Question: Whenever I run my code, I get the following error message:

Could somebody help me identify the error? I apologize for the language, but my programming teacher prefers receiving our scripts in Swedish.
The gist of the program, is that it allows a police officer to register (inmatning) stolen cars in a database (brottby.txt). The officer can also check if a license plate is registered in the database (kontroll), deregister a license plate (avregistrering) and print a full list of all stolen cars (forteckning).
The error occurs when I run the section that prints the full list of stolen cars (designated by "while state_forteckning:"). I print every line from the document to the console, but whatever script I write thereafter encounters similar exceptions.
'''
# Importerar os och sys
import os
import sys
# Startlagen for while-loopar
state_pagaende = True
state_inmatning = False
state_kontroll = False
state_avregistrering = False
state_forteckning = False
state_avsluta = False
# Definierar korrekta varden for registreringsskyltar
bokstaver = "abcdefghjklmnoprstuwxyz"
tal = "<PHONE>"
# Skapa registerfil
try:
f = open('brottby.txt', 'x')
except:
pass
# Huvudloop (for omstart)
while state_pagaende:
# Valkomstprompt
print ("=======================================
""POLISMYNDIGHETEN I BROTTBY: BILREGISTER
""=======================================
")
# Alternativmeny
alternativ = input("VALJ ETT ALTERNATIV [1-5]:
""1.INMATNING
""2.KONTROLL
""3.AVREGISTRERING
""4.FORTECKNING
""5.AVSLUTA
")
print ("
")
# Bestammer vilken alternativloop som ska startas
if (alternativ == str(1)):
state_inmatning = True
elif (alternativ == str(2)):
state_kontroll = True
elif (alternativ == str(3)):
state_avregistrering = True
elif (alternativ == str(4)):
state_forteckning = True
elif (alternativ == str(5)):
state_avsluta = True
else:
print ("OGILTIG INMATNING!
")
continue
# Inmatning av ny stulen bil
while state_inmatning:
print ("*INMATNING*
")
# Behandling av bokstaver i registreringsnumret
registreringsbokstaver = input("MATA IN REGISTRERINGSNUMMRETS TRE FORSTA TECKEN [BOKSTAVER]:
")
print ("
")
for tkn in registreringsbokstaver:
if (tkn.lower() in bokstaver and len(registreringsbokstaver) == int(3)):
continue
else:
print ("OGILTIG INMATNING!
")
state_inmatning = False
# Behandling av siffror i registreringsnumret
registreringssiffror = input("MATA IN REGISTRERINGSNUMMRETS TRE SISTA TECKEN [SIFFROR]:
")
print ("
")
for tkn in registreringssiffror:
if (tkn.lower() in tal and len(registreringssiffror) == int(3)):
continue
else:
print ("OGILTIG INMATNING!
")
state_inmatning = False
# Definierar registreringsnumret
registreringsnummer = registreringsbokstaver + registreringssiffror
# Kontrollerar om registreringsnumret redan finns i registerfilen
if registreringsnummer.upper() in open('brottby.txt').read():
# Om registreringsnumret redan ar registrerat
print ("REGISTRERINGSNUMMER", registreringsnummer.upper(), "FINNS REDAN I DATABASEN!
")
else:
# Om registreringsnumret inte ar registrerat
with open("brottby.txt", "a") as f:
f.write("
" + registreringsnummer.upper())
print ("REGISTRERINGSNUMMER", registreringsnummer.upper(), "AR TILLAGD I DATABASEN!
")
# Fragar anvandaren om hen vill avsluta programmet eller aterga till huvudmenyn
fortsatt_inmatning = input("VILL DU MATA IN ETT TILL REGISTRERINGSNUMMER? [JA/NEJ]
")
print ("
")
# Fortsatt inmatning
if (fortsatt_inmatning.upper() == "JA"):
continue
# Atergar till huvudmenyn
elif (fortsatt_inmatning.upper() == "NEJ"):
state_inmatning = False
# Ogiltig inmatning
else:
print ("OGILTIG INMATNING!
")
state_inmatning = False
# Kontroll av registreringsnummer gentemot databasen
while state_kontroll:
print ("*KONTROLL*
")
# Inmatning av registreringsnummer for sokning
soktregistreringsnummer = input("VILKET REGISTRERINGSNUMMER VILL DU KONTROLLERA? [UTAN MELLANSLAG]
")
print ("
")
# Kontrollerar att registreringsnumret som ska kontrolleras har ratt langd
# Om registreringsnumret har ratt langd
if (len(soktregistreringsnummer) == int(6)):
# Kontrollerar registreringsnummer gentemot databasen
if (soktregistreringsnummer.upper() in open('brottby.txt').read()):
print("FORDON", soktregistreringsnummer.upper(), "AR REGISTRERAD SOM STULEN I DATABASEN!
")
else:
print("FORDON", soktregistreringsnummer.upper(), "AR INTE REGISTRERAD SOM STULEN I DATABASEN!
")
# Om registreringsnumret har fel langd
else:
print ("OGILTIG INMATNING!
")
state_kontroll = False
# Fragar anvandaren om hen vill avsluta programmet eller aterga till huvudmenyn
fortsatt_kontroll = input("VILL DU KONTROLLERA ETT TILL REGISTERINGSNUMMER? [JA/NEJ]
")
print ("
")
# Kontrollera ett till registreringsnummer
if (fortsatt_kontroll.upper() == "JA"):
pass
# Atergar till huvudmenyn
elif (fortsatt_kontroll.upper() == "NEJ"):
state_kontroll = False
# Ogiltig inmatning
else:
print ("OGILTIG INMATNING!
")
state_kontroll = False
while state_avregistrering:
print ("*AVREGISTRERING*
")
# Inmatning av registreringsnummer for avregistrering
avregistrering = input("VILKET REGISTRERINGSNUMMER VILL DU AVREGISTRERA FRAN DATABASEN? [UTAN MELLANSLAG]
")
print ("
")
# Kontrollerar att registreringsnumret har ratt langd
# Om registreringsnumret har fel langd
if (len(avregistrering) != int(6)):
print ("OGILTIG INMATNING!
")
state_avregistrering = False
# Om registreringsnumret har ratt langd
else:
# Kontrollerar om registreringsnumret finns i databasen
# Om registreringsnumret inte finns i databasen
if avregistrering.upper() not in open('brottby.txt').read():
print ("REGISTRERINGSNUMMER", avregistrering, "FINNS INTE I DATABASEN!
")
state_avregistrering = False
# Om registreringsnumret finns i databasen
else:
# For att ta bort ett registreringsnummer ur databasen, maste vi skriva over all information utom den vi vill ta bort till en ny databas
# Vi forbereder genom att dopa om den nuvarande databasen (den ska sen raderas)
os.rename('brottby.txt', 'gammalbrottby.txt')
# Skriver over all information fran nuvarandra databas till ny, undantaget det avregistrerade registreringsnumret
with open("gammalbrottby.txt", "r") as input:
with open("brottby.txt", "w") as output:
for line in input:
# Om registreringsnumret vi vill ta bort inte finns pa en viss rad, skriv over den raden till den nya filen
if (avregistrering.upper() not in line):
output.write(line)
# Om registreringsnumret vi vill ta bort finns i en viss rad, skriv inte over den
else:
continue
# Vi har nu skapat en ny databas, och raderar darfor den gamla
os.remove('gammalbrottby.txt')
print ("FORDON", avregistrering, "AR NU AVREGISTRERAD FRAN DATABASEN!")
# Fragar anvandaren om hen vill avsluta programmet eller aterga till huvudmenyn
fortsatt_kontroll = input("VILL DU AVREGISTRERA ETT TILL REGISTRERINGSNUMMER FRAN DATABASEN? [JA/NEJ]
")
print ("
")
# Avregistrera ett till registreringsnummer
if (fortsatt_kontroll.upper() == "JA"):
pass
# Atergar till huvudmenyn
elif (fortsatt_kontroll.upper() == "NEJ"):
state_kontroll = False
# Ogiltig inmatning
else:
print ("OGILTIG INMATNING!
")
state_kontroll = False
# Printar forteckning av alla stulna bilar
while state_forteckning:
print ("*FORTECKNING*
")
# For att forteckningen ska vara valformaterad, maste alla blankrader tas bort ur databasen
# Vi doper om nuvarande databasen, som sedan ska raderas
os.rename('brottby.txt', 'gammalbrottby.txt')
# Kopierar gamla databasen rad for rad till en ny databas, undantaget om det ar en blankrad
with open("gammalbrottby.txt", "r") as input:
with open("brottby.txt", "w") as output:
for line in input.readlines():
if not line.strip():
continue
else:
output.write(line)
# Raderar gamla databasen
os.remove('gammalbrottby.txt')
# For att forteckningen ska vara valformaterad, maste det sista registreringsnumret i dokumentet foljas av en nyrad
with open("brottby.txt", "a") as f:
f.write("
")
# Printar nu hela databasen, rad for rad, i bokstavsordning (sorted)
forteckningslista = []
with open("brottby.txt", "r") as f:
for line in sorted(f):
print (line)
# Atergar till huvudmenyn
print ("
")
state_forteckning = False
# Avsluta programmet
while state_avsluta:
print ("*AVSLUTAR PROGRAMMET*
")
# Avslutar programmet
sys.exit()
'''
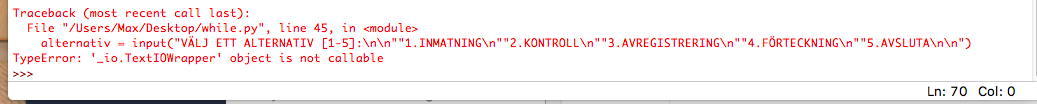
Answer: The problem is that you are redefining, or "shadowing" the name of the builtin function 'input'. This example reproduces the problem:
'''
while True:
foo = input('What? ')
print('Foo is ', foo)
with open('/dev/null', 'w') as input: # <-- input is being redefined here!
pass
# run the code:
What? bar
Foo is bar
Traceback (most recent call last):
...
foo = input('What? ')
TypeError: '_io.TextIOWrapper' object is not callable
'''
In the first iteration of the loop, the builtin 'input' function is called to get user input, then the name 'input' is reassigned to the file object in the 'with' statement. So now 'input' refers to the file object, an instance of the 'TextIOWrapper' class.
In the second iteration of the loop, 'input' is called again, but now 'input' is a 'TextIOWrapper', which isn't callable, so the 'TypeError' is raised.
The offending line in your code is:
'with open("gammalbrottby.txt", "r") as input:'
Change the variable name 'input' to something else, for example:
'''
with open("gammalbrottby.txt", "r") as inputfile:
with open("brottby.txt", "w") as output:
for line in inputfile:
...
'''